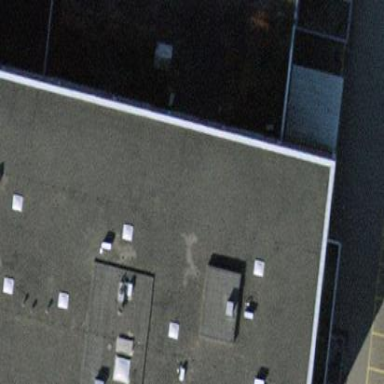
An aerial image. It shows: Office building.